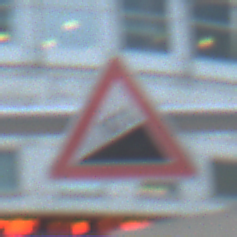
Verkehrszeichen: Steigung10
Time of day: MorningAfternoon
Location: Outdoor (Urban)
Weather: PartlyCloudy
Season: NotSpecified
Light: Natural